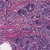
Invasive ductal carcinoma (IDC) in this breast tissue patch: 0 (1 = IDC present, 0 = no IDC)